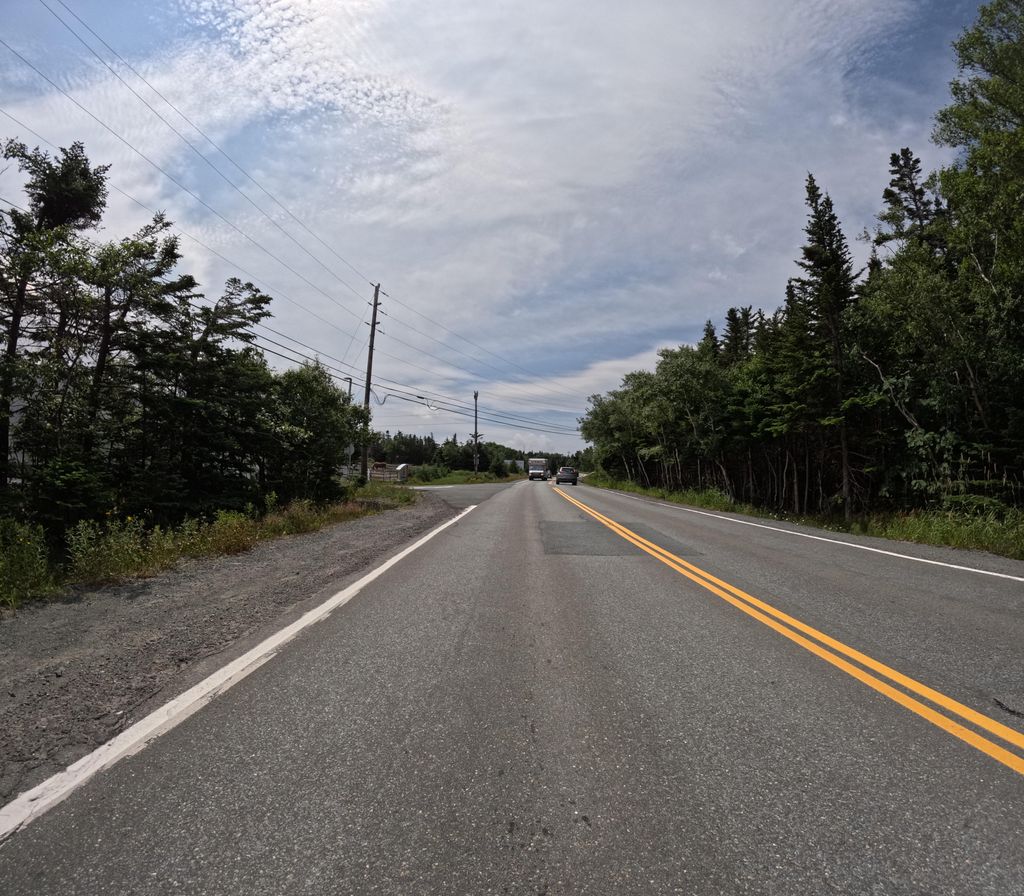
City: st_johns